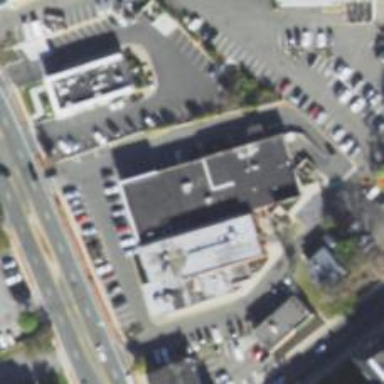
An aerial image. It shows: Pharmacy.